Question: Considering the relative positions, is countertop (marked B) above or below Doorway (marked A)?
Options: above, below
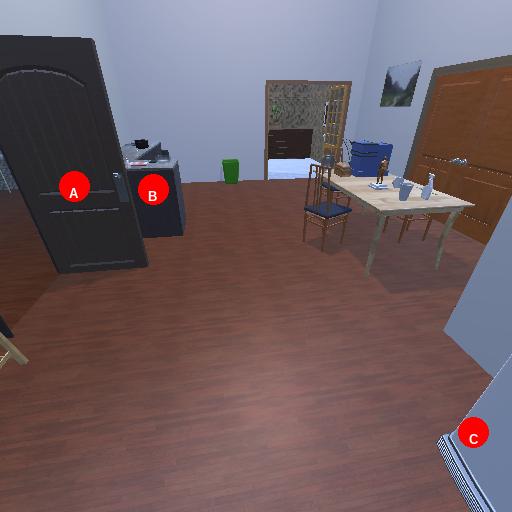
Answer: above